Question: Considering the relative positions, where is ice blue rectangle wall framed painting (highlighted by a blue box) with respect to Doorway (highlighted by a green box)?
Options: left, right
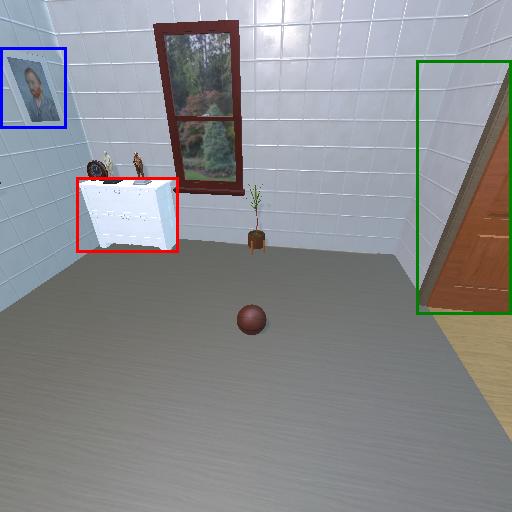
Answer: left